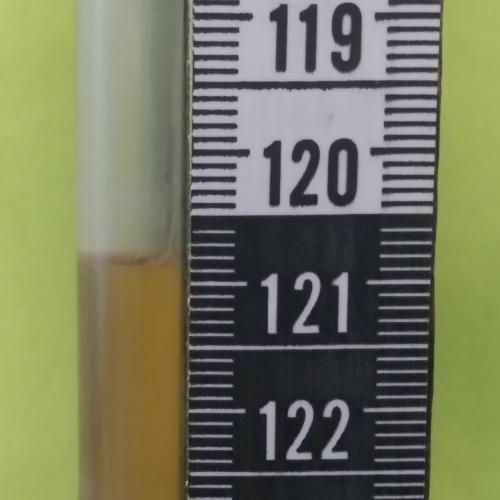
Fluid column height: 120.8 cm